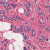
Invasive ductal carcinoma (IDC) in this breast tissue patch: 1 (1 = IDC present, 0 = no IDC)